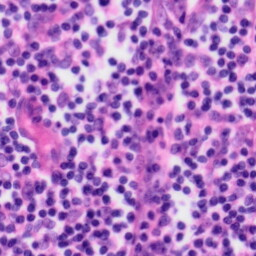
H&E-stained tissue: Tonsil